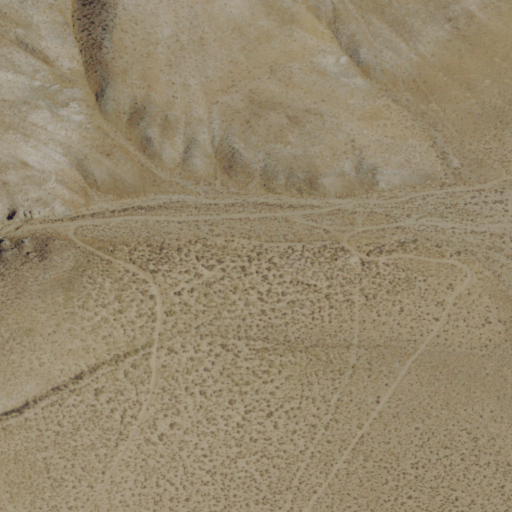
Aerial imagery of valley in Nevada named Western Nevada Canyon containing shrub and barren land